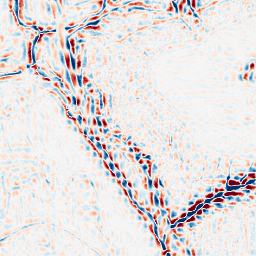
Category: wavelet
Decomposition family: wavelet_dwt
Decomposition parameters: wavelet: db4
level: 3
Upsampling method: linear_exact
Upsampling parameters: scale: 4
Upsampling scale: 4